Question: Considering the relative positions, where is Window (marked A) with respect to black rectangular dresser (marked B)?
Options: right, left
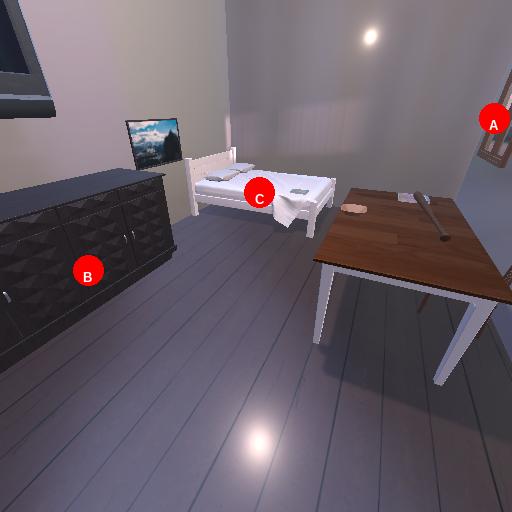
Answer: right